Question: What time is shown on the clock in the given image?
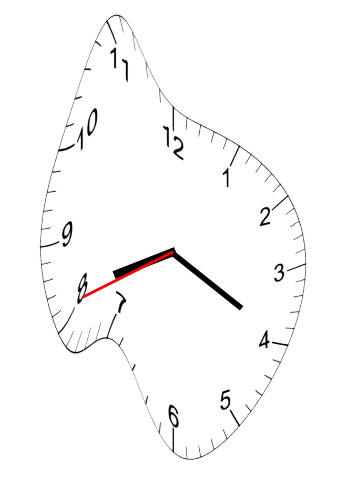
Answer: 08:19:41